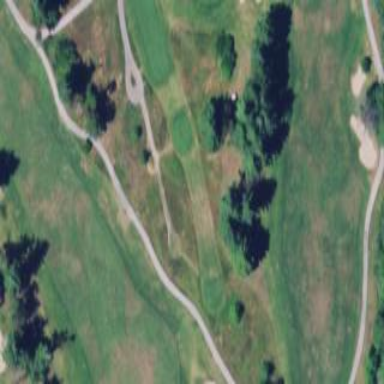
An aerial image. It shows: Rough area on grassy golf course.